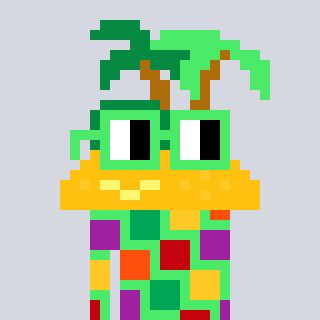
a pixel art character with square light green glasses, a island-shaped head and a teal-colored body on a cool background